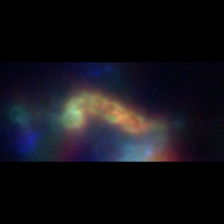
Taxon: Diatom_aggregate
Group: Diatoms